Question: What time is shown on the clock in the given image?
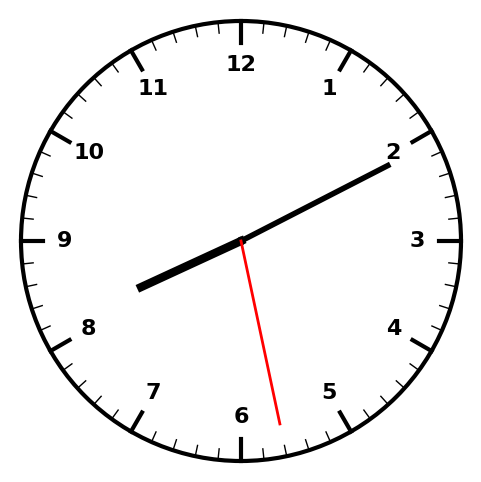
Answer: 08:10:28